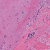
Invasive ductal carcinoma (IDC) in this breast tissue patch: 1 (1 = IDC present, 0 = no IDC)